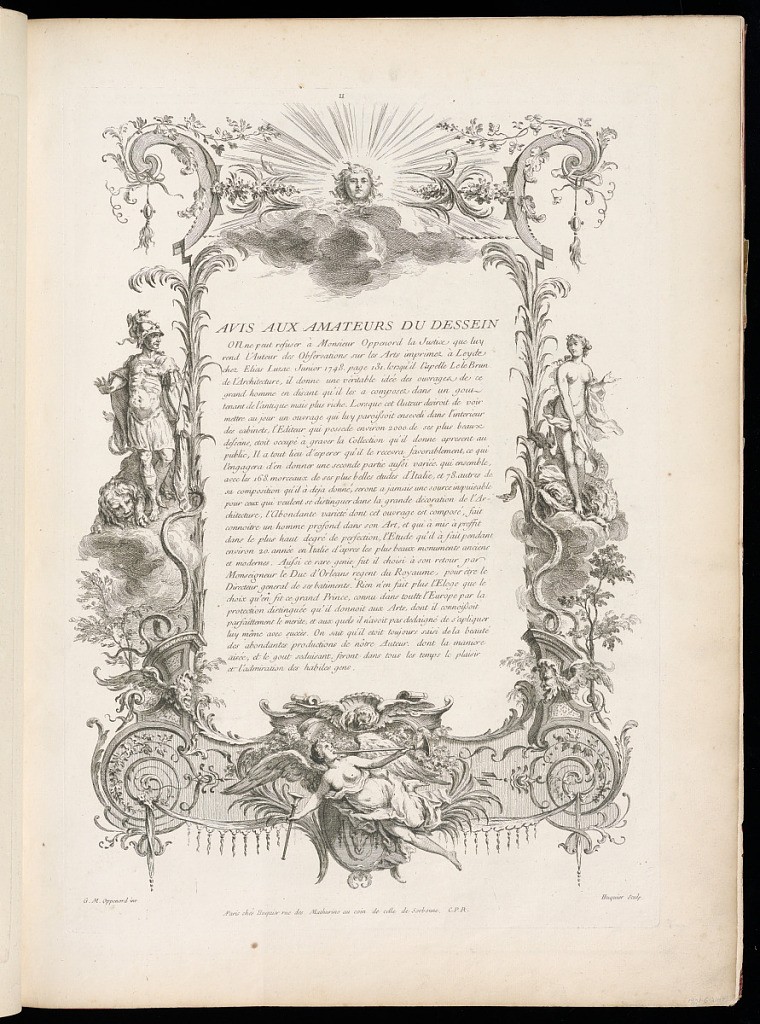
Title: AVIS AUX AMATEURS DU DESSEIN
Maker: Gilles-Marie Oppenord, French, 1672–1742
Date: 1749-1761
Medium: Etching and engraving on laid paper
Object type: Bound print
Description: Ornamental frame for text giving "Advice to Amateurs of Design." The frame features motifs such as reeds, scrolls, an angel blowing a horn, garlands, winged mascarons, snakes, and mythological figures. At the top is a head with radiating rays above clouds. The plate is signed and numbered. The version of the plate before lettering is in the album (1921-6-216-3).